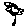
Label: flower